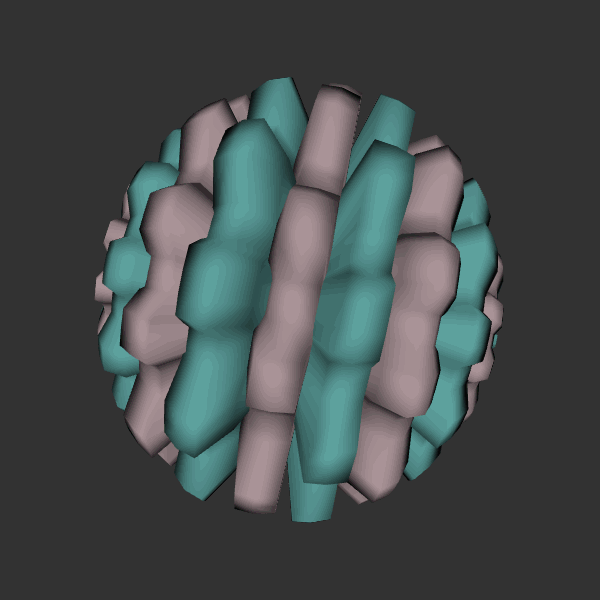
Background: dark